Field crop: maize
Growth stage: 2
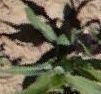
Species: maize